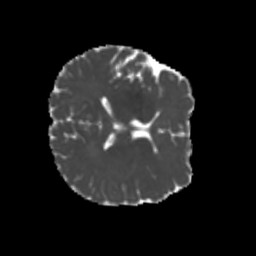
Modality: MD
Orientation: axial
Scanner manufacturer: siemens
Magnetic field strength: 3 T
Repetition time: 4 s
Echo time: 0.0594 s